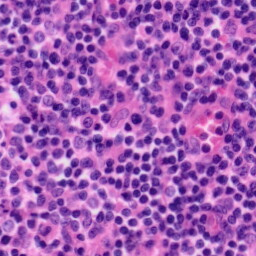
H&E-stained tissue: Tonsil